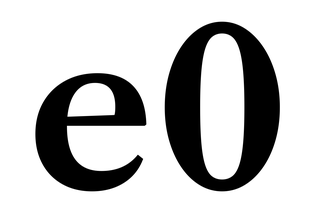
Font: LibreCaslonText_SemiBold